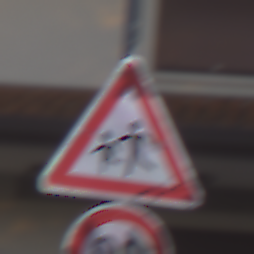
Verkehrszeichen: KinderRechts
Zusatzzeichen unten: Geschwindigkeit80
Umgebung: Outdoor, Urban
Tageszeit: SunriseSunset
Wetter: Clear
Licht: Natural
Jahreszeit: NotSpecified
Kontrast: LowContrast